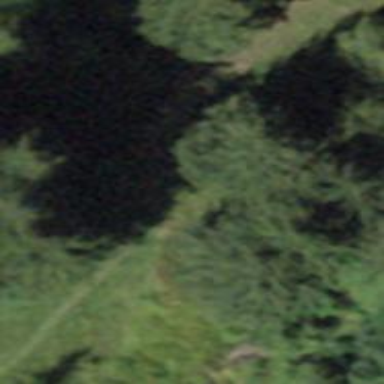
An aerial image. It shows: Ground path.